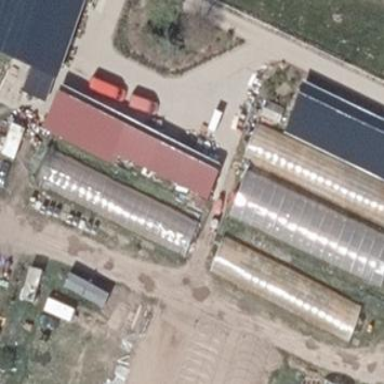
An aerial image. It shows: Greenhouse.